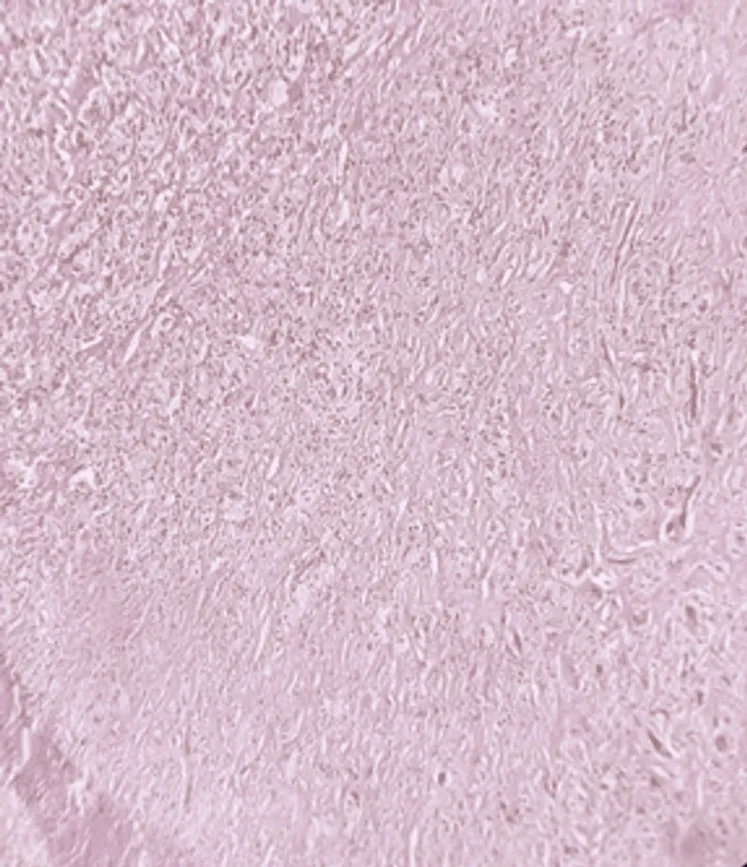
Histopathological image of the angiofibroma (H&E stained, 40X).
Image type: pathology (h&e)